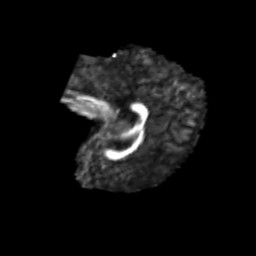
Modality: FA
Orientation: sagittal
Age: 7
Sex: male
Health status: healthy